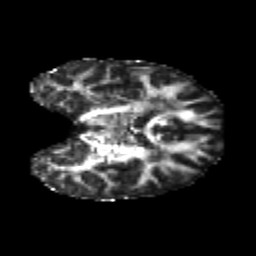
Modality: FA
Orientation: coronal
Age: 23
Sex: male
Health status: healthy
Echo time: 0.074 s